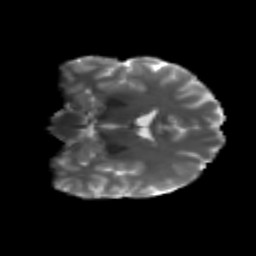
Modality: T2w
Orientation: coronal
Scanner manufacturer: siemens
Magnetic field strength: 3 T
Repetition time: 4.16 s
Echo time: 0.0806 s